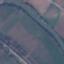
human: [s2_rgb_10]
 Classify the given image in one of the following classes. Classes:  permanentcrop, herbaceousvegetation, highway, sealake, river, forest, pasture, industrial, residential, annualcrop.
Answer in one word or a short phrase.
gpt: River